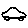
Label: car